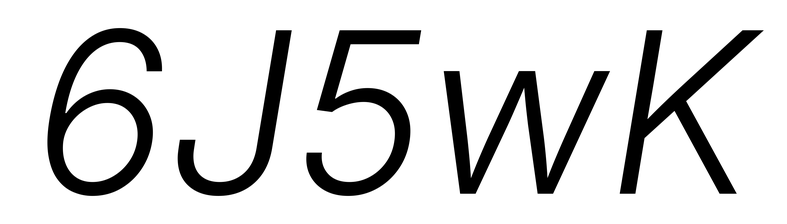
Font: Inter-Italic_Light_Italic